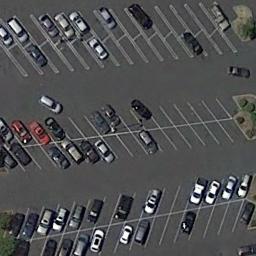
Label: parking_lot